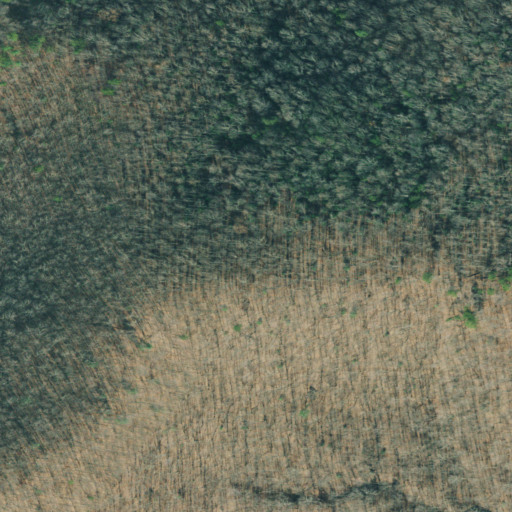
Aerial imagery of mountain in Georgia named Richards Knob containing deciduous forest and mixed forest